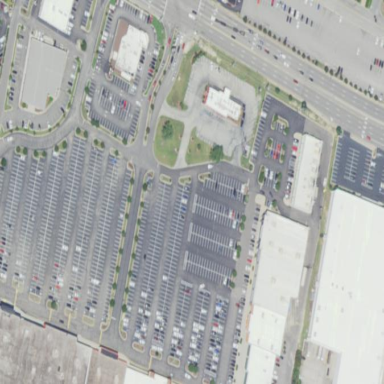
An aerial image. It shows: Retail area.